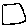
Label: square